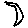
Label: moon